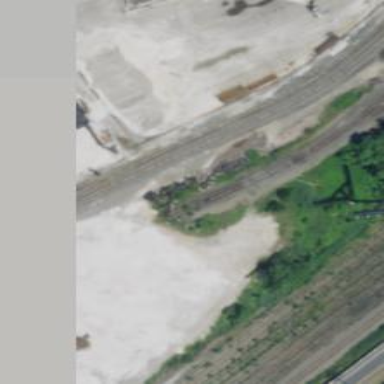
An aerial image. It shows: Disused railway spur line.